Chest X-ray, AP view. Patient: 58 years old, sex M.
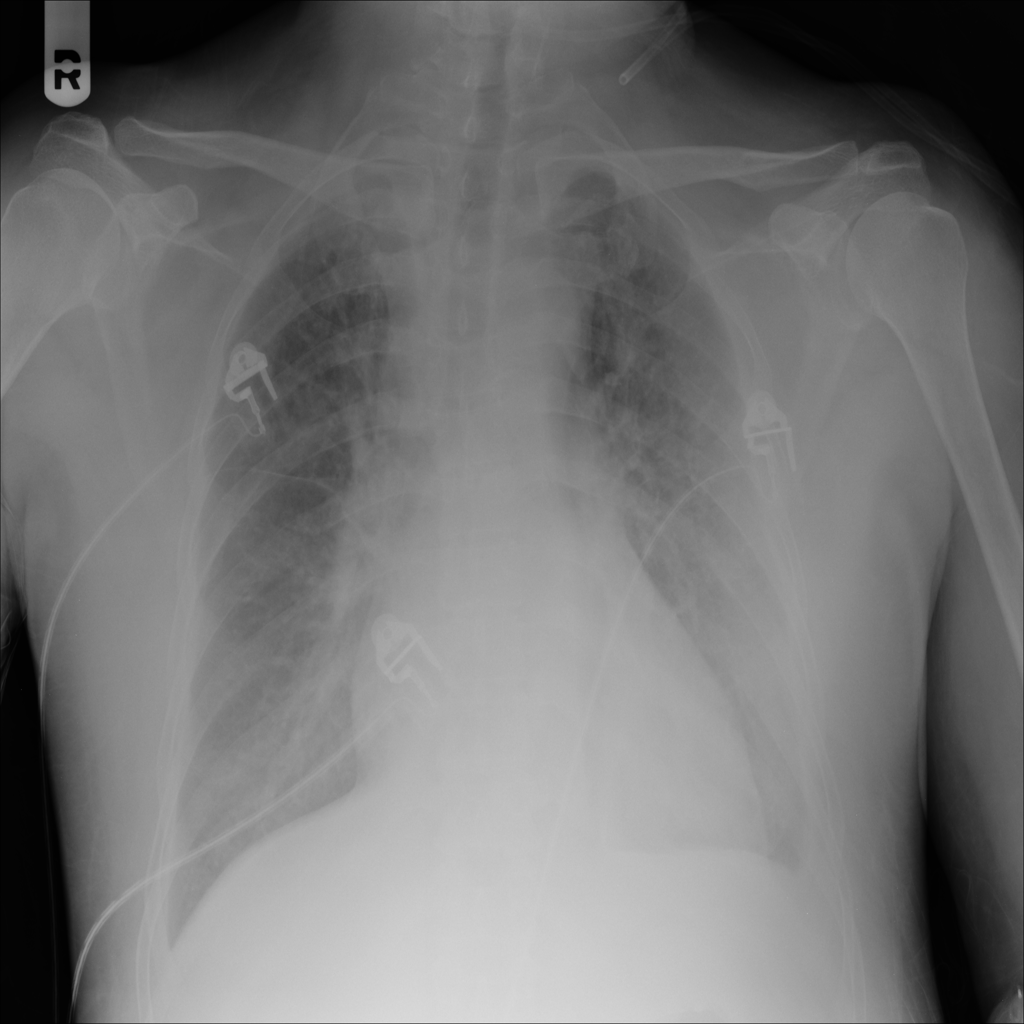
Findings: Edema, Effusion, Infiltration